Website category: jobs
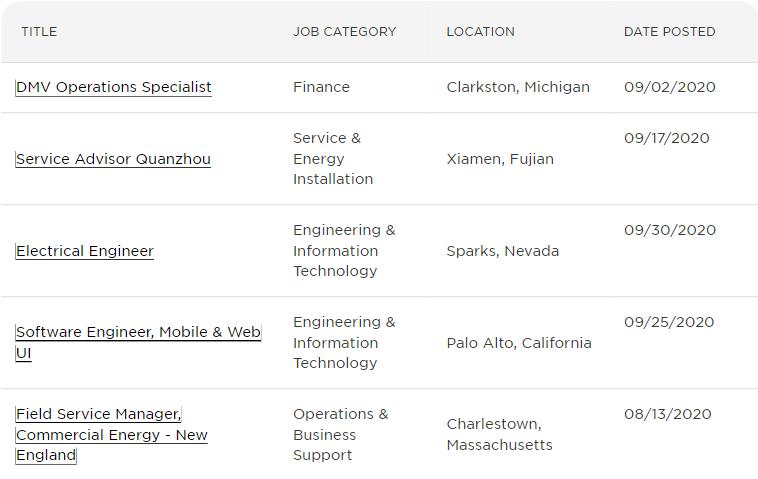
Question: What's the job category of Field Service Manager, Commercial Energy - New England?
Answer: Operations & Business Support

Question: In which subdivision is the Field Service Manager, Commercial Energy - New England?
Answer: Operations & Business Support

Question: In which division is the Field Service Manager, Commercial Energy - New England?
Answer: Operations & Business Support

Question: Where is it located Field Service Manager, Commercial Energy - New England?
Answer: Operations & Business Support

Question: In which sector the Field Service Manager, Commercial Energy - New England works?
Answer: Operations & Business Support

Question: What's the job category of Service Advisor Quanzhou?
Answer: Service & Energy Installation

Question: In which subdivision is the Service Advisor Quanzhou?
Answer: Service & Energy Installation

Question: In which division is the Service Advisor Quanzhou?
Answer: Service & Energy Installation

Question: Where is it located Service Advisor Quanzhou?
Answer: Service & Energy Installation

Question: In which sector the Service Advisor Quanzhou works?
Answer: Service & Energy Installation

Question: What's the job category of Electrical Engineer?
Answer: Engineering & Information Technology

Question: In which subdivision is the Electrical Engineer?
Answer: Engineering & Information Technology

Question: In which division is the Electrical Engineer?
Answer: Engineering & Information Technology

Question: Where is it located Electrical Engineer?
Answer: Engineering & Information Technology

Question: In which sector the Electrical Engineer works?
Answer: Engineering & Information Technology

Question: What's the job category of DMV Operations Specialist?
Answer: Finance

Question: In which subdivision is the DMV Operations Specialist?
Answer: Finance

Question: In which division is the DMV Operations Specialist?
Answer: Finance

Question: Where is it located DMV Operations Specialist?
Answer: Finance

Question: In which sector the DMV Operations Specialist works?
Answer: Finance

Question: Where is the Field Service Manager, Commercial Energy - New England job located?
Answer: Charlestown, Massachusetts

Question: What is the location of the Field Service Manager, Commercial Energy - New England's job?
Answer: Charlestown, Massachusetts

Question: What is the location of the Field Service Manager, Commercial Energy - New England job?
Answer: Charlestown, Massachusetts

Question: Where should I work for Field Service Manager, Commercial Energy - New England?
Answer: Charlestown, Massachusetts

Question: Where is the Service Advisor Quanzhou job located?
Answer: Xiamen, Fujian

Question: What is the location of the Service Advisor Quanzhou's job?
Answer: Xiamen, Fujian

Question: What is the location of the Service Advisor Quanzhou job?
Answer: Xiamen, Fujian

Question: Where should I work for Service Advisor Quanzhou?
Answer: Xiamen, Fujian

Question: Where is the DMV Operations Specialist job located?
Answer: Clarkston, Michigan

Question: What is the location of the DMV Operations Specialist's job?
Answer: Clarkston, Michigan

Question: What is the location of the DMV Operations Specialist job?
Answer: Clarkston, Michigan

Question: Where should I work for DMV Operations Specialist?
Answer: Clarkston, Michigan

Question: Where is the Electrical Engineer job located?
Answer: Sparks, Nevada

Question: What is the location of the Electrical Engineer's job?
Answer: Sparks, Nevada

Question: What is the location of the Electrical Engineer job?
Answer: Sparks, Nevada

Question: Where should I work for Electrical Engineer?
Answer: Sparks, Nevada

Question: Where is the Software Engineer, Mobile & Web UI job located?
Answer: Palo Alto, California

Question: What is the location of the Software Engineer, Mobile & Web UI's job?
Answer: Palo Alto, California

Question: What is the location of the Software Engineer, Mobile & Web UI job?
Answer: Palo Alto, California

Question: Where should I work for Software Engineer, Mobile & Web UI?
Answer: Palo Alto, California

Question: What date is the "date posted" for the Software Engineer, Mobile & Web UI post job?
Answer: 09/25/2020

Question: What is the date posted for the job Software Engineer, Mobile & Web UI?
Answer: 09/25/2020

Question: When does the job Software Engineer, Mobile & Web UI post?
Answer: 09/25/2020

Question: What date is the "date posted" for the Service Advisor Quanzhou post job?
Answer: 09/17/2020

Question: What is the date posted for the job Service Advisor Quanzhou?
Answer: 09/17/2020

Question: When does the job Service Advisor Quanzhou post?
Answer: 09/17/2020

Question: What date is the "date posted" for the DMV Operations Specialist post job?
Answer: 09/02/2020

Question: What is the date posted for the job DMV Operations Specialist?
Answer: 09/02/2020

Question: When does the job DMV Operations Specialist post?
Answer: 09/02/2020

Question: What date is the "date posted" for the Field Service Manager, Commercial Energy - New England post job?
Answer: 08/13/2020

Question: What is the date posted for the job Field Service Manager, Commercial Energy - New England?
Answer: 08/13/2020

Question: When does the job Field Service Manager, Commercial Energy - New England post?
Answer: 08/13/2020

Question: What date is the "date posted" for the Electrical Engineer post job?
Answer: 09/30/2020

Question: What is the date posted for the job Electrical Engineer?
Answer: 09/30/2020

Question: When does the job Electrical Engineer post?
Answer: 09/30/2020

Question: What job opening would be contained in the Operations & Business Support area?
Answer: Field Service Manager, Commercial Energy - New England

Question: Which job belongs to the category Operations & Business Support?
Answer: Field Service Manager, Commercial Energy - New England

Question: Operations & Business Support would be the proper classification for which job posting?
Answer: Field Service Manager, Commercial Energy - New England

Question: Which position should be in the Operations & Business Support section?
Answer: Field Service Manager, Commercial Energy - New England

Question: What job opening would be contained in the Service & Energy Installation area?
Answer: Service Advisor Quanzhou

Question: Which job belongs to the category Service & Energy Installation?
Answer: Service Advisor Quanzhou

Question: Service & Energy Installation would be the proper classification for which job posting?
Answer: Service Advisor Quanzhou

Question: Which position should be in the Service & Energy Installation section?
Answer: Service Advisor Quanzhou

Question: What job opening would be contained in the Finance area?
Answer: DMV Operations Specialist